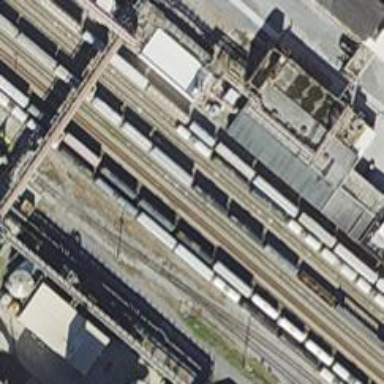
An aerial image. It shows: Railway yard in service.